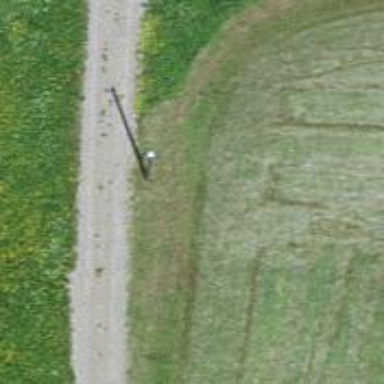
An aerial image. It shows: Power pole.